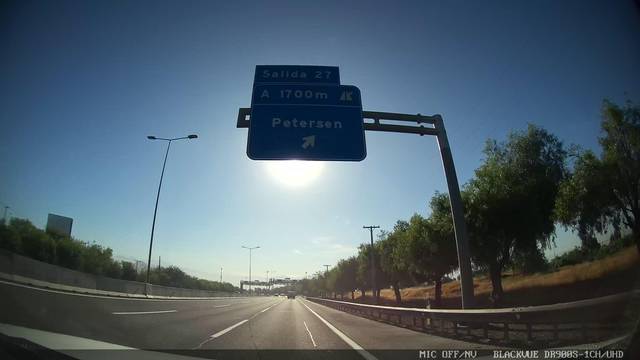
Region: Chile
Coordinates: -33.413, -70.768